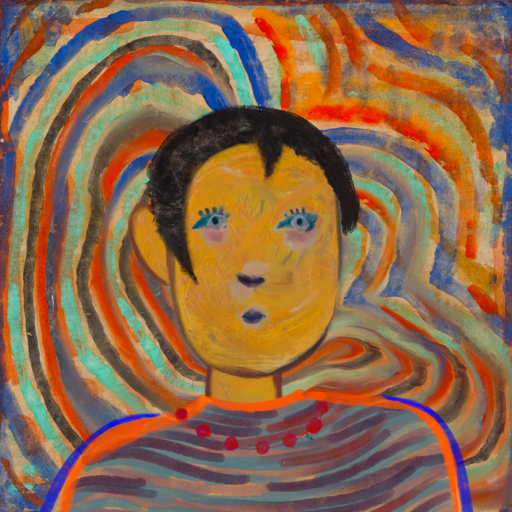
Background: Sisters, Head And Neck Front: After_Raid, Face Front: Hill_Girl, Bust: Experience, Hair Front: Roy_Bahadur, Head Accessory: Blank, Second Necklace: Blank, Necklace: Irani_3, Baby: Blank